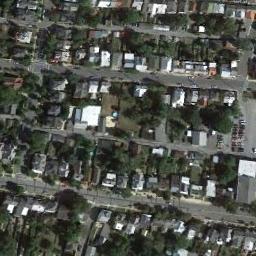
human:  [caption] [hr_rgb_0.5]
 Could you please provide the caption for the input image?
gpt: Residential areas are mostly houses, With no open space .

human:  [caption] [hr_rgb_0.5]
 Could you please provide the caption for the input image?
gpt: A dense residential area has a lot of greenery and lots of houses neatly arranged while some roads go through the residential area .

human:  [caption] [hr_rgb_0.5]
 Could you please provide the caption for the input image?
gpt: There are many roads and neatly arranged houses and trees and many vehicles in densely populated areas .

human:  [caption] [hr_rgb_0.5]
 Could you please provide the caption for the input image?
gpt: The dense residential is next to the road and some trees .

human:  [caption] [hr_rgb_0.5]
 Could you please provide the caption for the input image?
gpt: There are many black buildings and some white buildings on dense residential area .